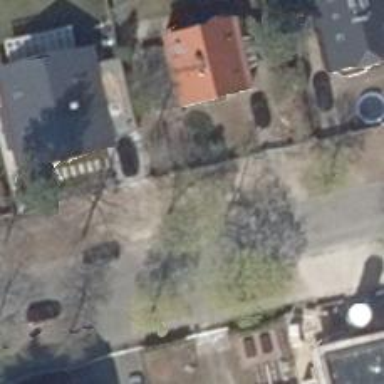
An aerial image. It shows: Sidewalk.